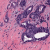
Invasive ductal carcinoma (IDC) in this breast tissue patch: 1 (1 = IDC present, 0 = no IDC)